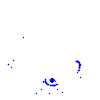
Particle: pion